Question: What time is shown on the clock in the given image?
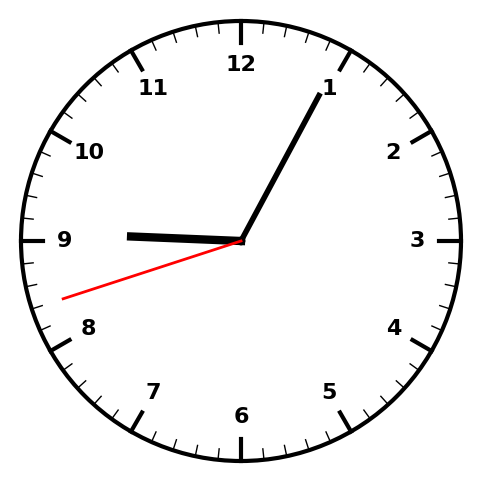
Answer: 09:04:42